В длинном соленоиде радиусом $r$ создано однородное магнитное поле с индукцией $B_{0}$, направленной вдоль оси $O$ цилиндра (см. рис.).  На расстоянии $R_{0}$ от оси, перпендикулярно оси, укреплена прямолинейная трубка $AM$ из диэлектрика. Угол $AOM$ равен $\alpha=\pi / 3$. Длина трубки значительно меньше длины соленоида. Внутри трубки в точке $A$ находится небольшой шарик массой $m$ с положительным зарядом $q$. Найдите скорость шарика в момент вылета из трубки в следующих случаях.
Магнитное поле исчезает за малое время, в течение которого шарик смещается на расстояние, значительно меньшее $R_{0}$.
Индукция магнитного поля уменьшается с постоянной скоростью $d B / d t=-k<0$ в течение всего времени движения шарика по трубке. Трением и электромагнитным действием трубки на шарик пренебречь.
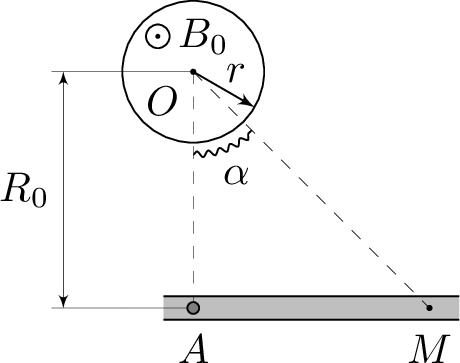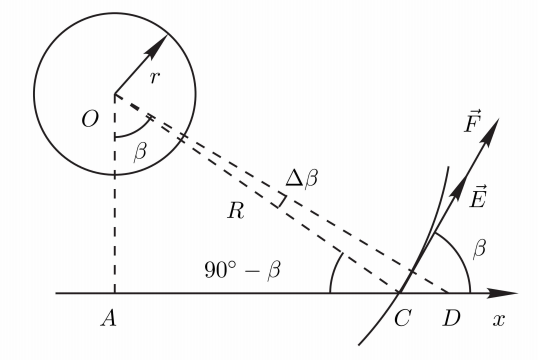
Магнитное поле исчезает за малое время, в течение которого шарик смещается на расстояние, значительно меньшее $R_{0}$.
Решение: Разобьём время выключения поля на сколь угодно малые интервалы времени. Пусть магнитный поток через поперечное сечение соленоида за один из таких интервалов длительностью $\Delta t$ изменился на $\Delta \Phi$. Тогда напряжённость вихревого электростатического поля в точке $A$ направлена вдоль трубки и равна $$ E=-\frac{\Delta \Phi}{2 \pi R_{0} \Delta t}. $$ Сила, действующая на шарик, $F=q E$. Поскольку $F \Delta t=m \Delta v$, где $\Delta v$ - изменение скорости, то $$ -\frac{q}{2 \pi R_{0}} \Delta \Phi=m \Delta v. $$ Суммирование в левой и правой частях этого уравнения за всё время включения поля даёт: $$ -\frac{q}{2 \pi R_{0}} \sum \Delta \Phi=m \sum \Delta v. $$ У нас $$ \sum \Delta \Phi=0-B_{0} \pi r^{2}=-B_{0} \pi r^{2}, \quad \sum \Delta v=v_{1}. $$ Шарик вылетает из трубки со скоростью, равной скорости $v_{1}$, полученной в точке $A$ : $$ v_{1}=\frac{r^{2} q B_{0}}{2 m R_{0}}. $$
Ответ: $$ v_{1}=\frac{r^{2} q B_{0}}{2 m R_{0}} $$

Индукция магнитного поля уменьшается с постоянной скоростью $d B / d t=-k<0$ в течение всего времени движения шарика по трубке.
Решение: Направим ось $O x$ вдоль трубки (см. рисунок).  Пусть в произвольный момент времени при движении шарик находится в точке $C$ на расстоянии $R$ от оси соленоида, имеет скорость $v$ и его положение $x$ характеризуется углом $\beta$. Напряжённость вихревого электрического поля в точке $C$ $$ E=\frac{\pi r^{2}|d B / d t|}{2 \pi R}=\frac{k r^{2}}{2 R}. $$ На шарик действует сила $F=q E$, её проекция на ось $O x$ : $F_{x}=F \cos \beta$. За малое время $\Delta t$ шарик переместится на расстояние $C D=v \Delta t$, получив приращение скорости $\Delta v$, причём $F_{x} \Delta t=m \Delta v$. Имеем с учётом выражений для $F_{x}$, $F$ и $E$ : $$ \frac{k r^{2} q \Delta t}{2 R} \cos \beta=m \Delta v. $$ По теореме синусов для треугольника $O C D$ : $$ v \Delta t \approx \frac{R \Delta \beta}{\sin \left(90^{\circ}-\beta\right)}. $$ Отсюда $\Delta t \cos \beta / R=\Delta \beta / v$. С учётом последнего соотношения равенство принимает вид $$ k r^{2} q \Delta \beta=2 m v \Delta v. $$ Поскольку $2 v \Delta v=\Delta\left(v^{2}\right)$, то $k r^{2} q \Delta \beta=m \Delta\left(v^{2}\right)$. Получаем $$ \sum \Delta \beta=\frac{\pi}{3}-0=\frac{\pi}{3}, \quad \sum \Delta\left(v^{2}\right)=v_{2}^{2}-0=v_{2}^{2}. $$ Шарик вылетит из трубки со скоростью $$ v_{2}=\sqrt{\frac{\pi k r^{2} q}{3 m}} . $$
Ответ: $$ v_{2}=\sqrt{\frac{\pi k r^{2} q}{3 m}} $$
Темы:
T, Электромагнетизм, Всероссийские, Электромагнитная индукция, Вихревое электрическое поле